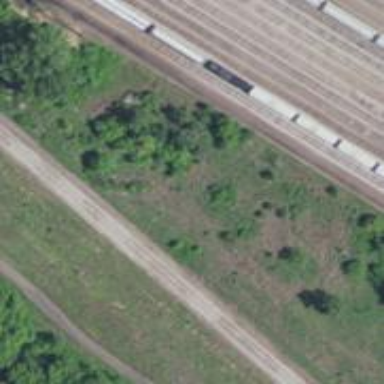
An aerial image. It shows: Disused railway.